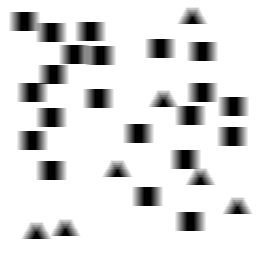
Squares: 21
Triangles: 7
Stars: 0
Total shapes: 28